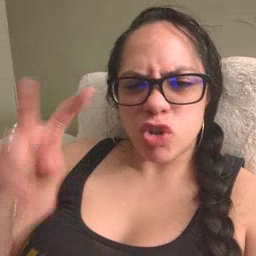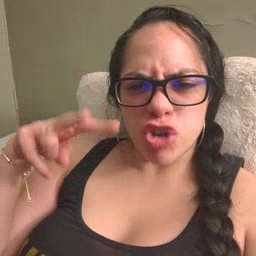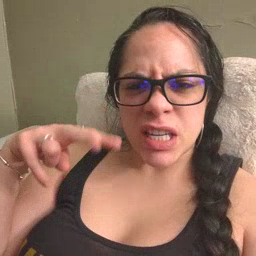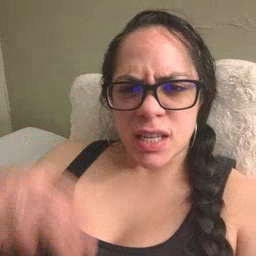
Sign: read